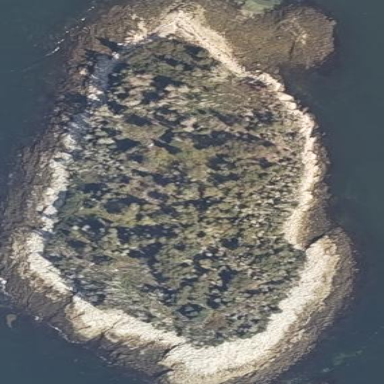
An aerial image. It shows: Islet along the natural coastline.